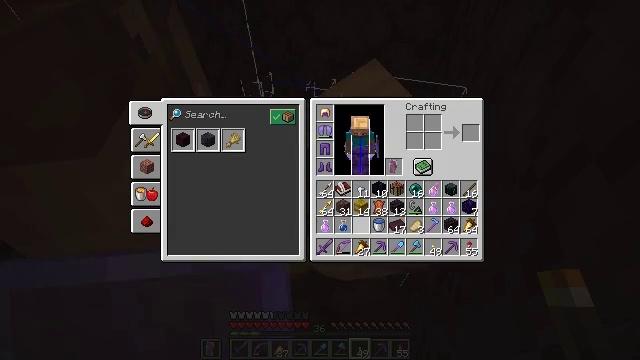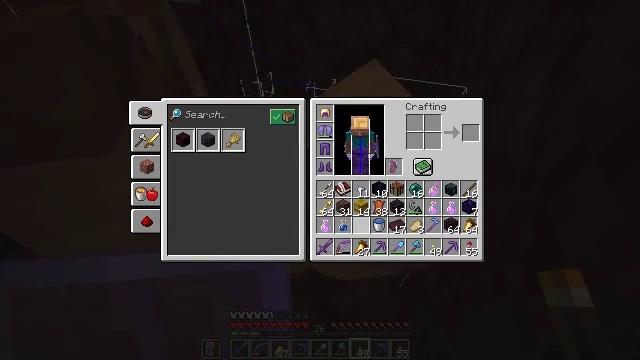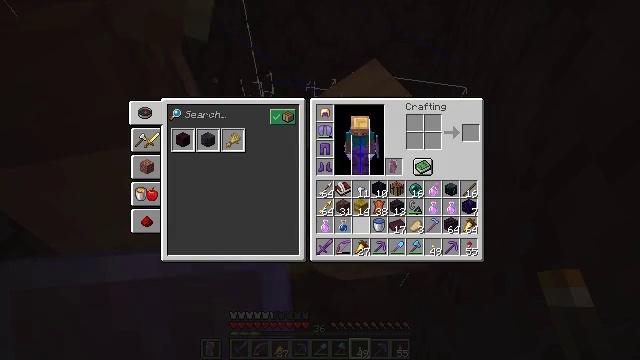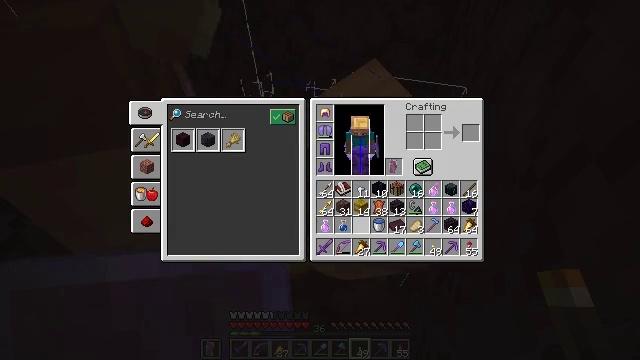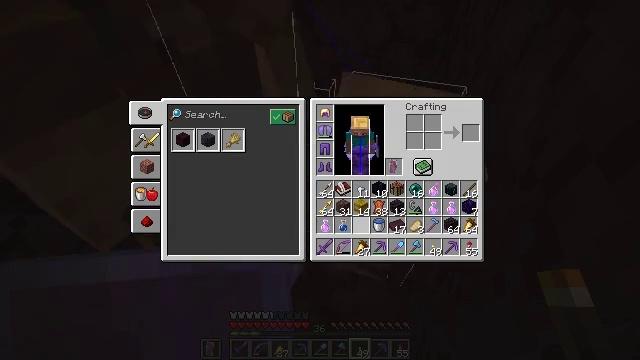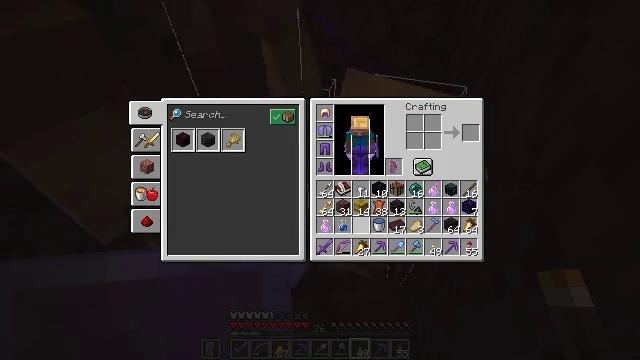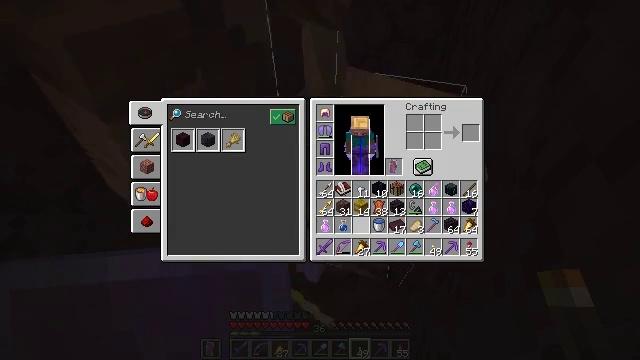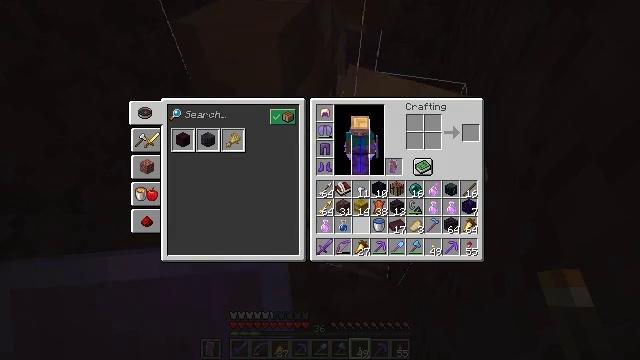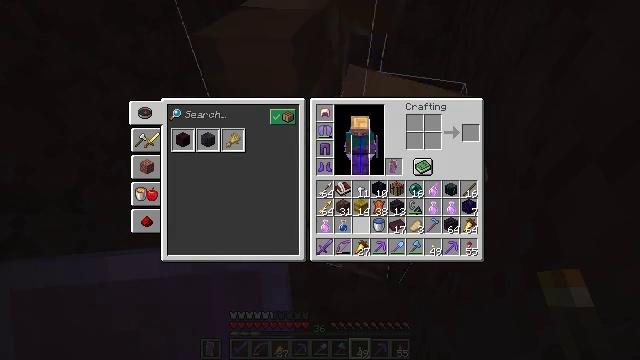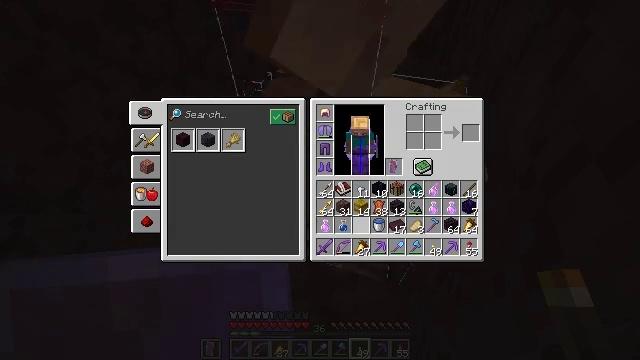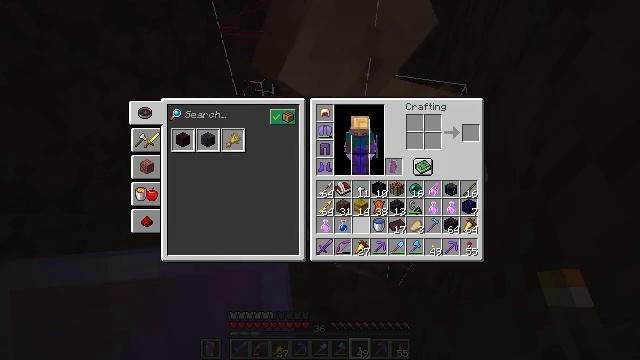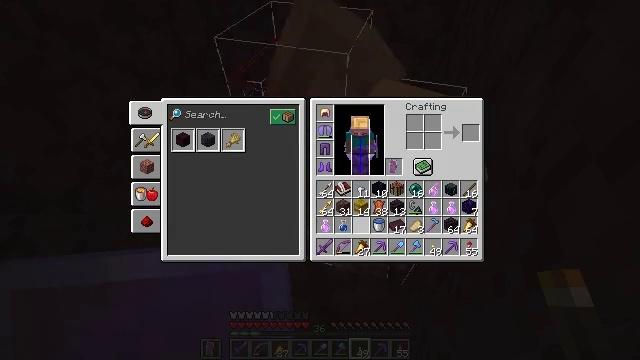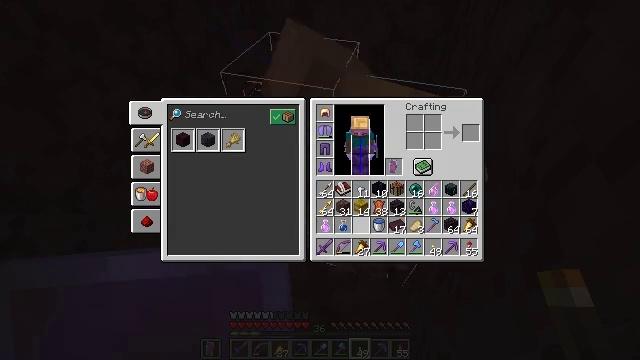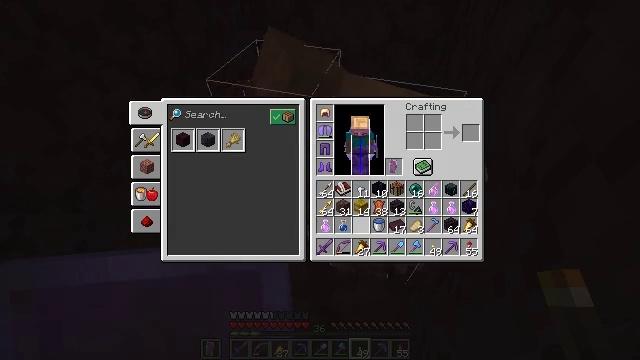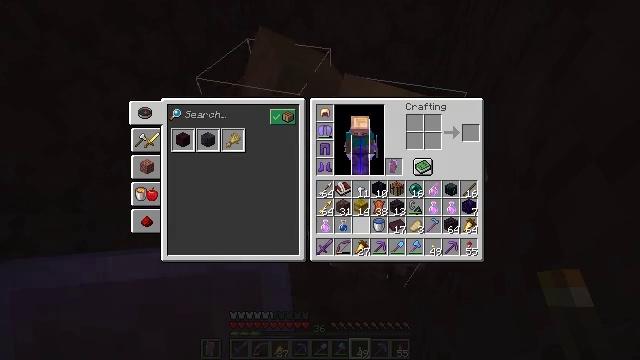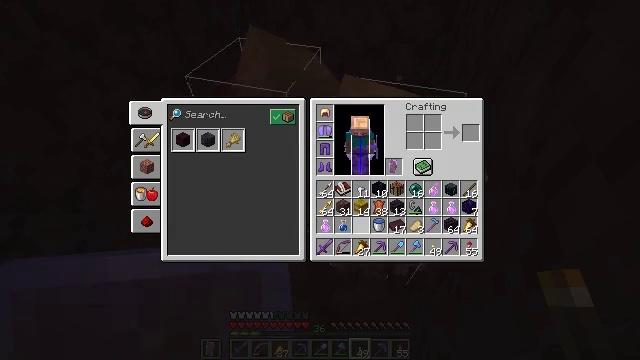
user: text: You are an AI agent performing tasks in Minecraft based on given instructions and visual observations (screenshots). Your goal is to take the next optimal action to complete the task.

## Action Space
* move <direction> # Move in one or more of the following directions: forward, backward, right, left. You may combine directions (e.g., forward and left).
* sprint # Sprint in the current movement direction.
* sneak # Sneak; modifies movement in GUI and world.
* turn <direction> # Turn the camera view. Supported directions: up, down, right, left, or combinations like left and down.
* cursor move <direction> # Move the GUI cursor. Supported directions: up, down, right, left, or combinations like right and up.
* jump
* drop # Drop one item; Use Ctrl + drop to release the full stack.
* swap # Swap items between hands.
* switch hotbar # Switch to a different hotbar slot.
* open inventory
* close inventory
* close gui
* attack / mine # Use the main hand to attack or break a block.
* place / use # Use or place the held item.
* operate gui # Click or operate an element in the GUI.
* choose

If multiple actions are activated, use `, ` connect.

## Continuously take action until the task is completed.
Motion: motion action
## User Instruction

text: Remove a nether brick from the inventory.
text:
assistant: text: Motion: no_op
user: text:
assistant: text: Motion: no_op
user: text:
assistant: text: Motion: no_op
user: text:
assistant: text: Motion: no_op
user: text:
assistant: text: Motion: no_op
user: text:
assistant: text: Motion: no_op
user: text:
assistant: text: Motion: no_op
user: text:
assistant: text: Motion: no_op
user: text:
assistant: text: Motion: no_op
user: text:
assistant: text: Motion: no_op
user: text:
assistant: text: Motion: no_op
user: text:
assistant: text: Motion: no_op
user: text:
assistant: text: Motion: no_op
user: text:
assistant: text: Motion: no_op
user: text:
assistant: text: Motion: no_op
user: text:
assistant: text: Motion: no_op
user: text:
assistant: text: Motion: no_op
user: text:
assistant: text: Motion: no_op
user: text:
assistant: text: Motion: no_op
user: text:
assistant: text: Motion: no_op
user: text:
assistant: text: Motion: no_op
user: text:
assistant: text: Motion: no_op
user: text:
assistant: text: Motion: no_op
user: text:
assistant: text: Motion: no_op
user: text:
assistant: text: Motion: no_op
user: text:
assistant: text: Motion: no_op
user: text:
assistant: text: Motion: no_op
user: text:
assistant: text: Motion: no_op
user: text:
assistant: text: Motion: no_op
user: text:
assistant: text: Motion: no_op